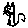
Label: cat